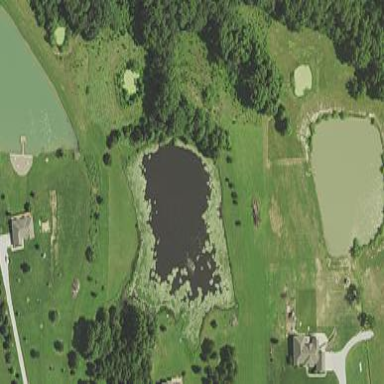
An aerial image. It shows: Peaceful pond surrounded by nature.